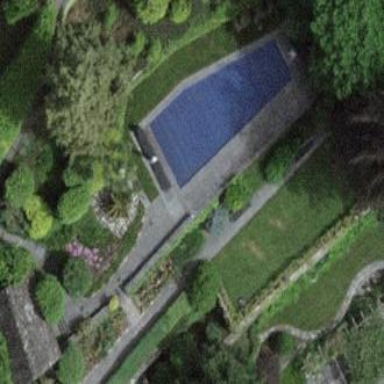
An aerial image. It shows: Swimming pool area designated for leisure and sports activities.